Question: e.g as you are watching the tableView having cell with plus Button, when I press that button it hides the current button but when I scroll the tableview Some other button on other customCells are also get hide but I didn't hide them. please help me out. How to fit this problem.

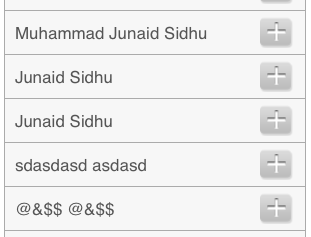
Answer: i'll do it as follow:
first you have to track the button's state:
or
this is done by holding the state in an
in the 'viewDidLoad' method add the following
'''
NSMutableArray *shownButtons = [[NSMutableArray alloc] init];
'''
then in your 'tableView:cellForRowAtIndexPath' do the following
'''
NSString *tmpIndexPathString = [NSString stringWithFormat:@"%d",indexPath.row];
if ([shownButtons containsObject:tmpIndexPathString])
{
[cell.myButton setHidden:YES];
}
else
{
[cell.myButton setHidden:NO];
}
'''